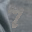
Label: 7